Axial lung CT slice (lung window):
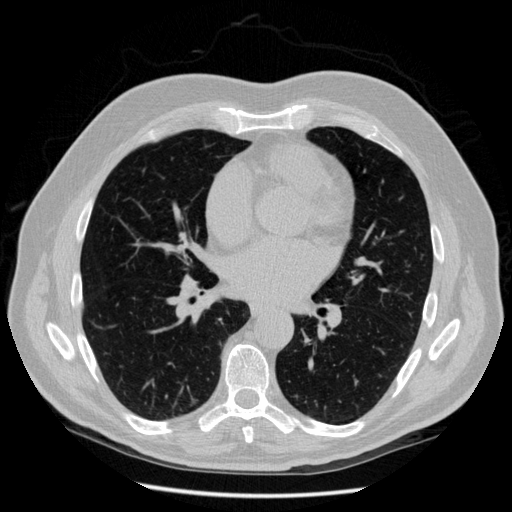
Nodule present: no